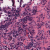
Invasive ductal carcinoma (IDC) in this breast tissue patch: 0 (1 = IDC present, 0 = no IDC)